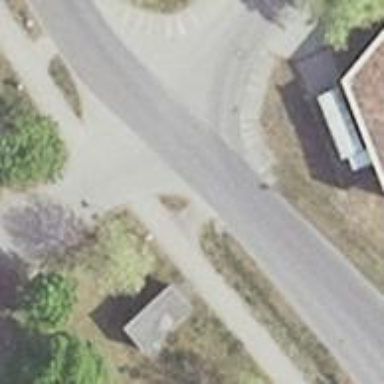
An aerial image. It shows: Footway.